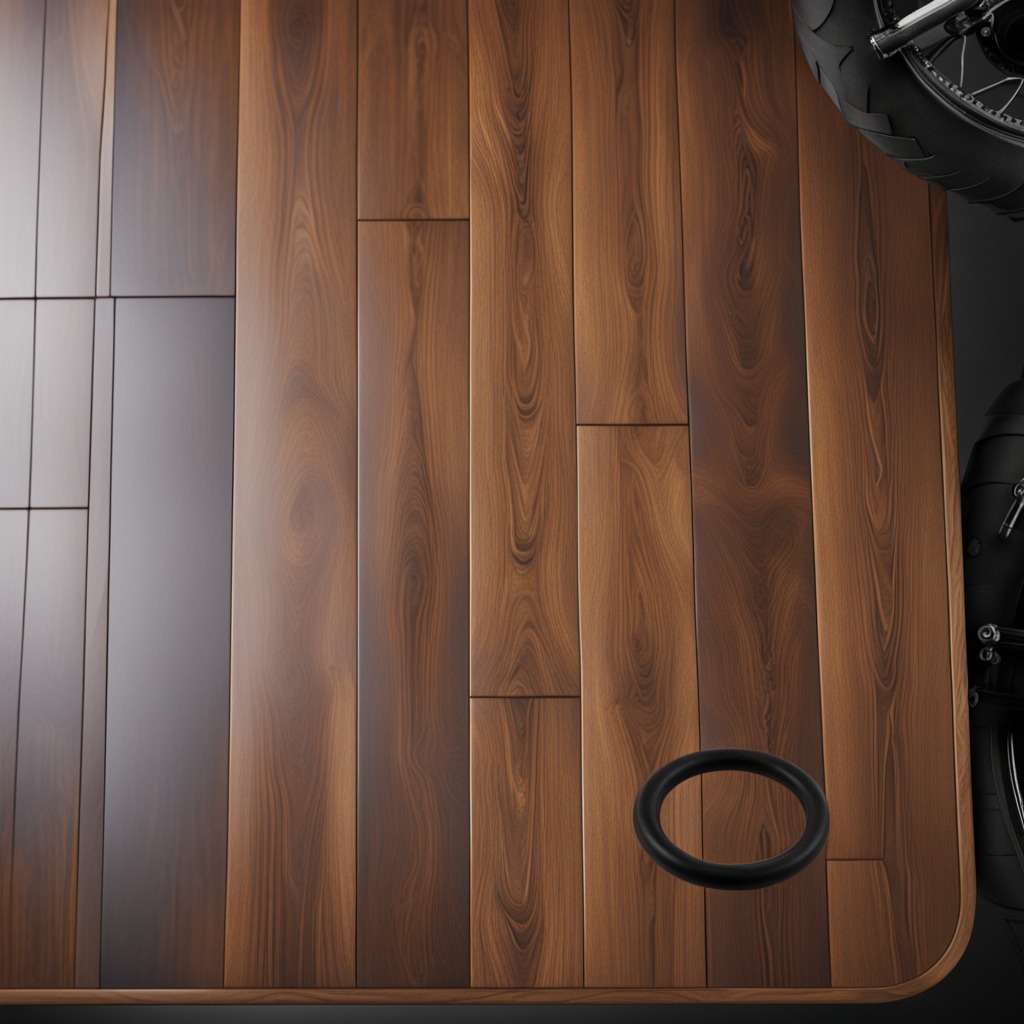
A rubber O-ring is lying on the wooden table.